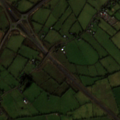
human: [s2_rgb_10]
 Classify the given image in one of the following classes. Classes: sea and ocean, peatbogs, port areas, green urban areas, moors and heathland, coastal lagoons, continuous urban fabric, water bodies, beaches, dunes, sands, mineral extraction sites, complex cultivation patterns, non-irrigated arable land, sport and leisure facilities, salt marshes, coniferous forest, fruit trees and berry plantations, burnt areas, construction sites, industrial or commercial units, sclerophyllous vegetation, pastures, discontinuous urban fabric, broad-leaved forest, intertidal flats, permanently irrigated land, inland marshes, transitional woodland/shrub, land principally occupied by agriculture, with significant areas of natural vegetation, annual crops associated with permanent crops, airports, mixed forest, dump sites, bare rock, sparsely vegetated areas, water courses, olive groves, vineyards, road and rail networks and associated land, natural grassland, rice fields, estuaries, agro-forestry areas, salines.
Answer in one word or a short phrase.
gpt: non-irrigated arable land, pastures